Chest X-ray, PA view. Patient: 55 years old, sex F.
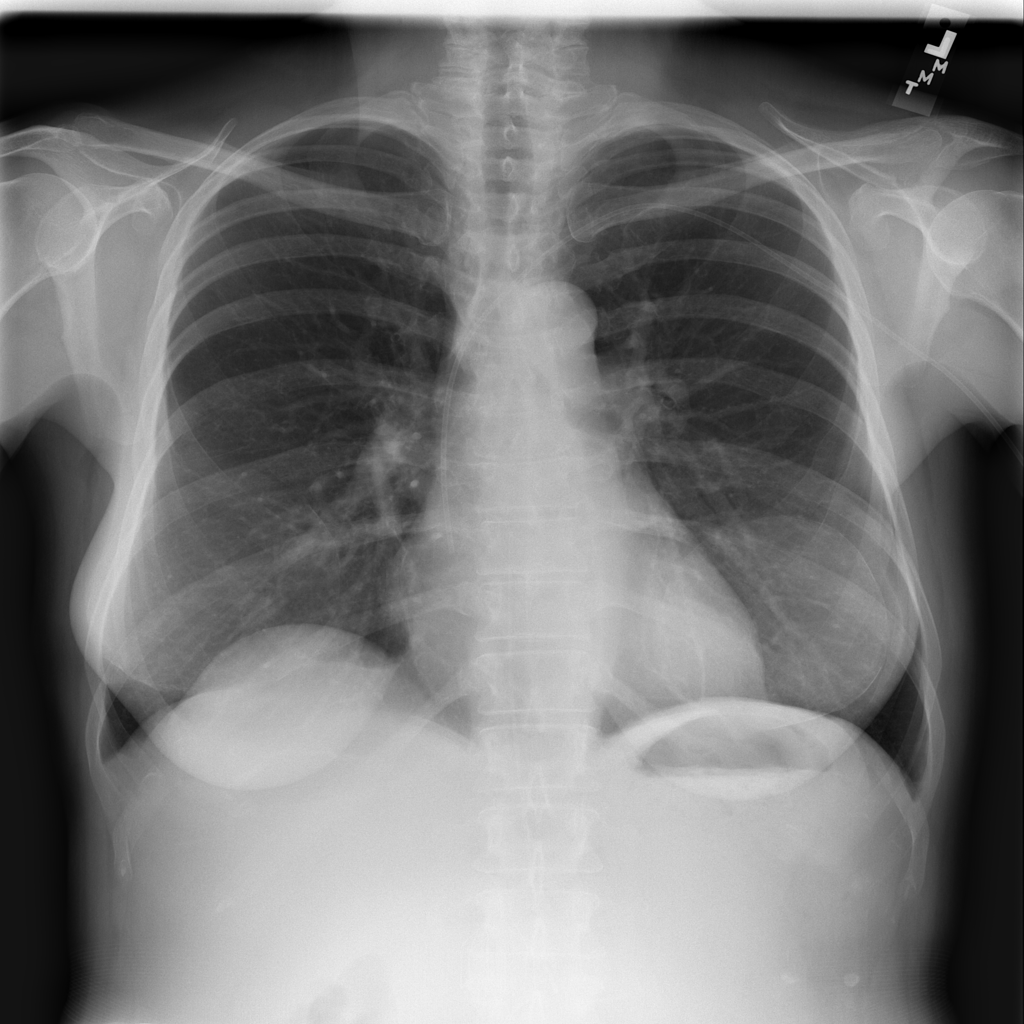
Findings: No Finding